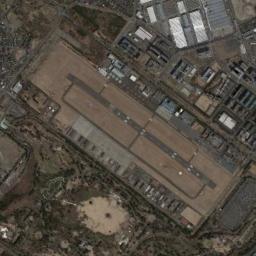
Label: airport